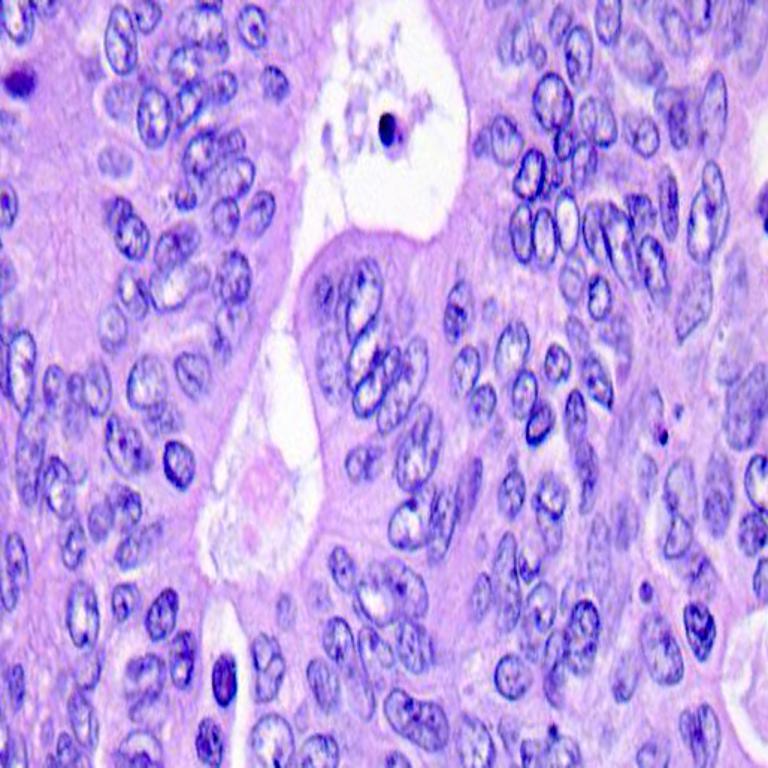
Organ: colon
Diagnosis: adenocarcinomas